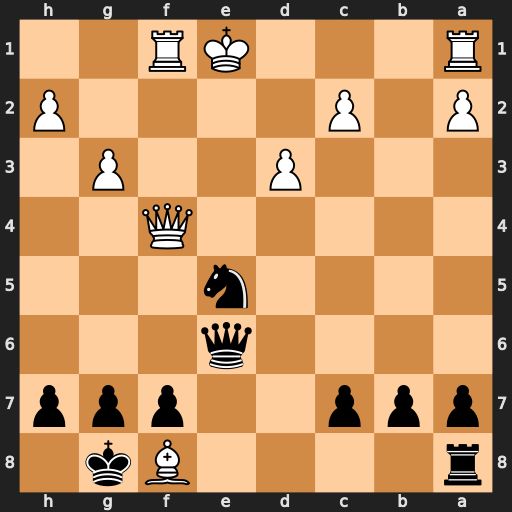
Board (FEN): r4Bk1/ppp2ppp/4q3/4n3/5Q2/3P2P1/P1P4P/R3KR2
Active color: b
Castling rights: Q
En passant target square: -
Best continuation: Nxd3+ Kd2 Nxf4